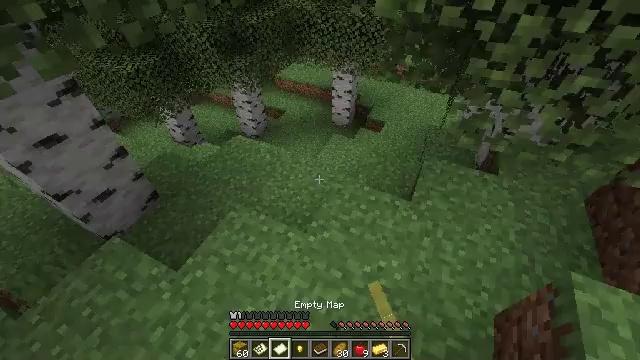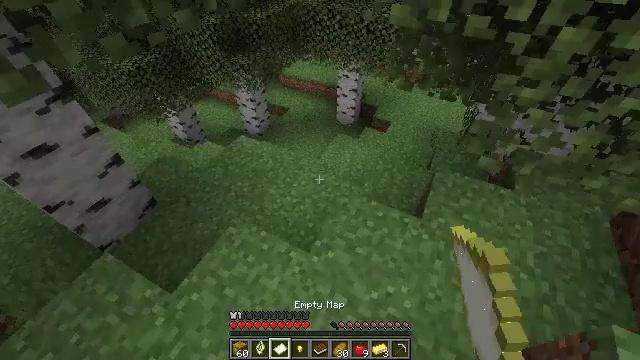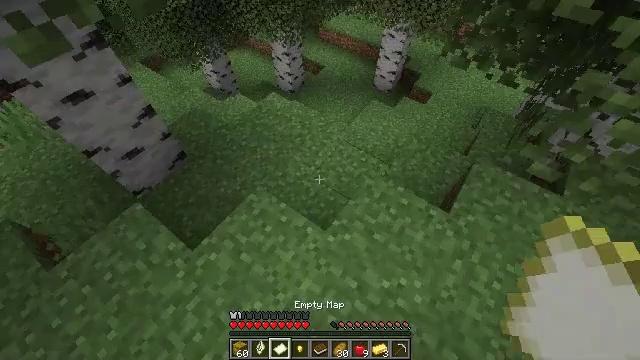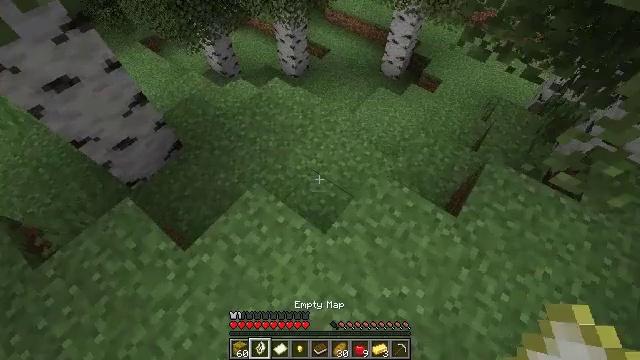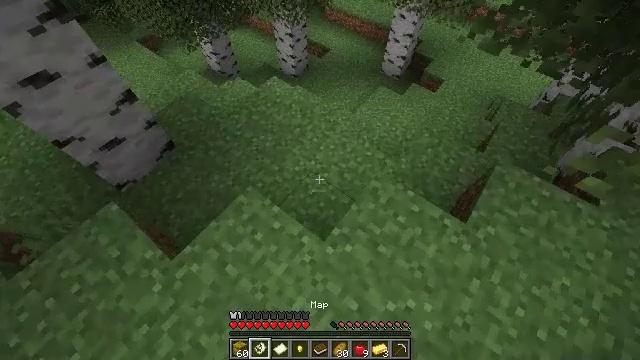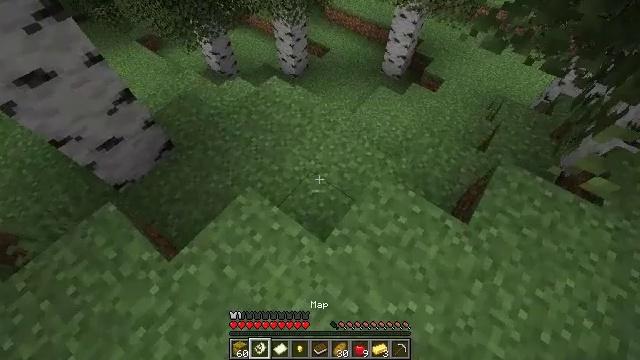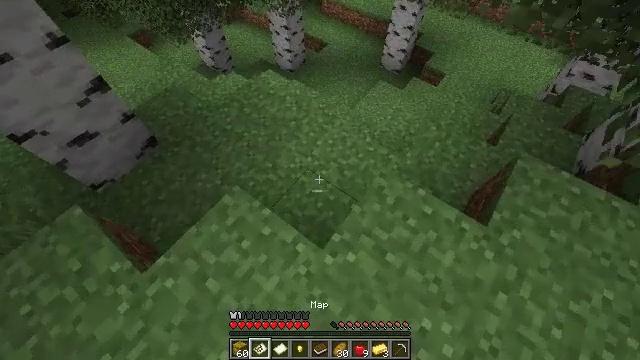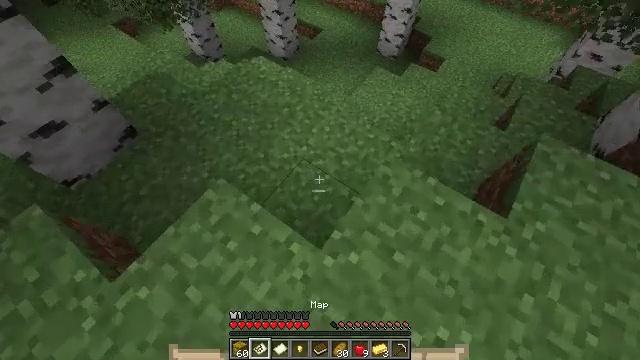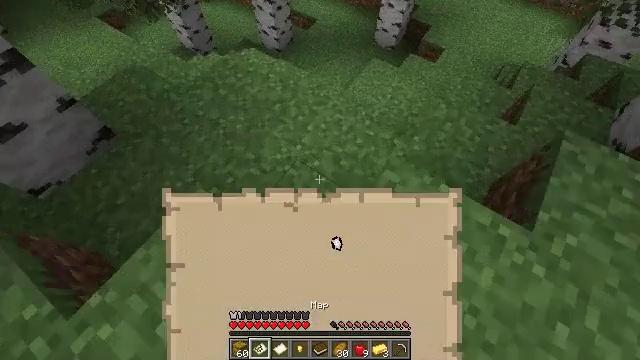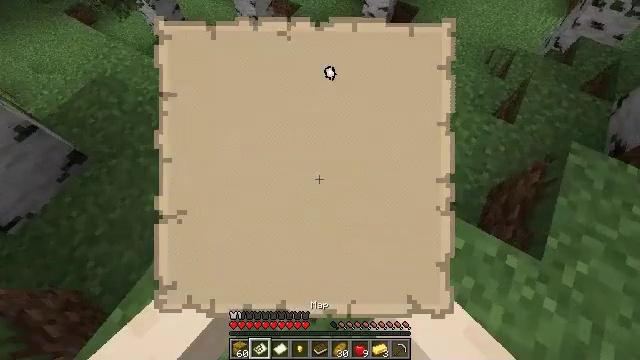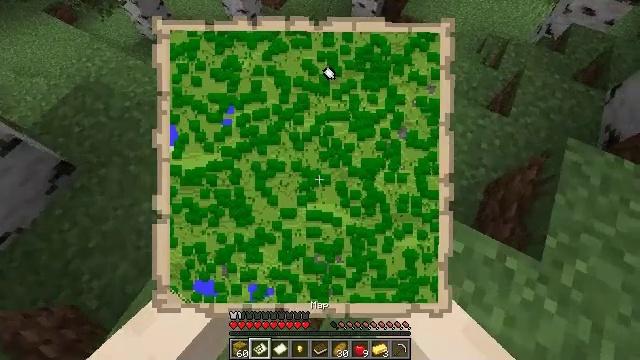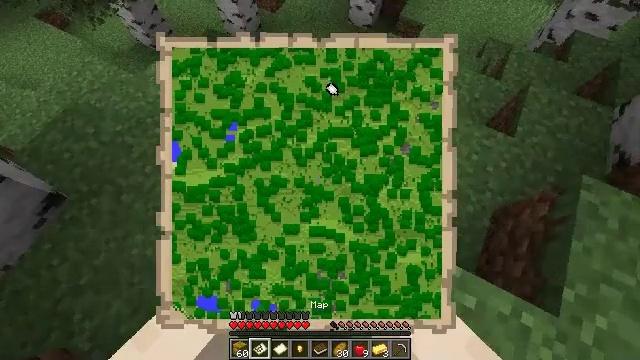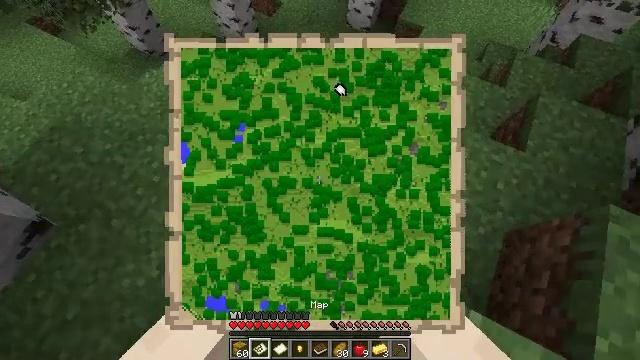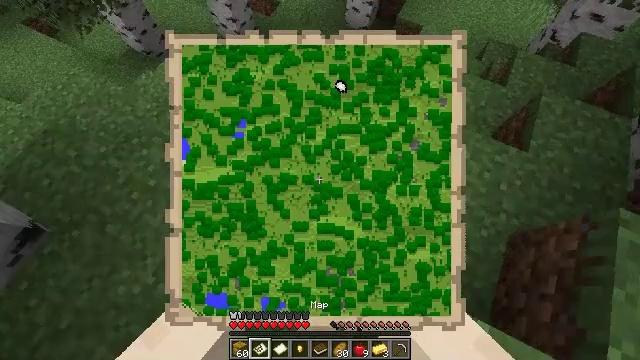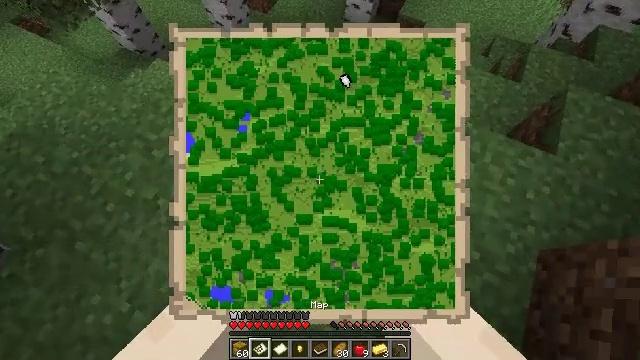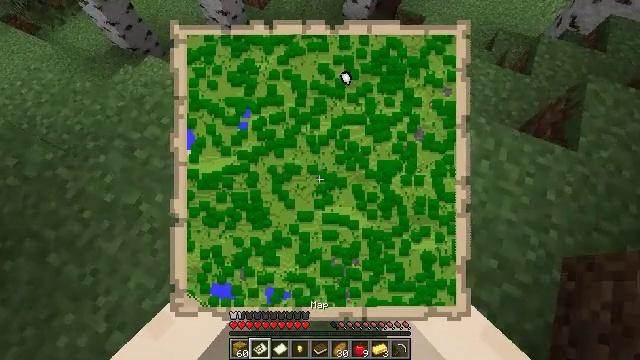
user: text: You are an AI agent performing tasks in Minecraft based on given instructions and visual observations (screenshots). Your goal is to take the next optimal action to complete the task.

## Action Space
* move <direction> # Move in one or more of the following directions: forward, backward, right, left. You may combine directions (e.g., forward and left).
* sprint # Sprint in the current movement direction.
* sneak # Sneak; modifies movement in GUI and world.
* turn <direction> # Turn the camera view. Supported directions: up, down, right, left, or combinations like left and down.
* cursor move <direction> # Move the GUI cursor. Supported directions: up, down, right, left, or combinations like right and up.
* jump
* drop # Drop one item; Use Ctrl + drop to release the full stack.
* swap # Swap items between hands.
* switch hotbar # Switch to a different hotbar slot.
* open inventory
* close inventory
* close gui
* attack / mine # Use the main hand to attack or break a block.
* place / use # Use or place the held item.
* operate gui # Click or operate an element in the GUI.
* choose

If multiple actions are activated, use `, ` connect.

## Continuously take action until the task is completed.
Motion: motion action
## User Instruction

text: Drop a filled map.
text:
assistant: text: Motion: move forward, turn left
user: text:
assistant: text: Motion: move forward, turn left and down
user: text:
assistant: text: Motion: move forward, turn left and down, switch to hotbar 2
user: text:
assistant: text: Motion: move forward, switch to hotbar 2
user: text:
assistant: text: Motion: move forward, switch to hotbar 2
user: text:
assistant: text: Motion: move forward
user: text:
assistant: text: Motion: move forward, turn right and down
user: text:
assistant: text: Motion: move forward, turn right and down
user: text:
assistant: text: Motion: move forward, turn right and down
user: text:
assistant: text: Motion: move forward, turn right and down
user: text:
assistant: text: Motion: move forward
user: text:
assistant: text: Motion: move forward
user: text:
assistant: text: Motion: move forward
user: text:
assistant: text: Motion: move forward
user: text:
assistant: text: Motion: move forward
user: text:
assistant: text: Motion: move forward
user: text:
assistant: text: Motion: move forward, turn right
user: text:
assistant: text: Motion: move forward, turn right and down
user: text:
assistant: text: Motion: move forward, turn right
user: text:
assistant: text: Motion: move forward, turn right
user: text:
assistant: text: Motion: move forward
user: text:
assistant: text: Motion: move forward
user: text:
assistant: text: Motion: move forward
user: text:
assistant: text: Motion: move forward
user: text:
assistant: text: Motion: move forward
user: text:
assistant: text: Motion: move forward
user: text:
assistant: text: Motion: move forward
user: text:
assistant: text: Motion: move forward
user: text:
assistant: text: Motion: move forward
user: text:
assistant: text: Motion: move forward